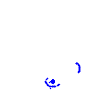
Particle: kaon